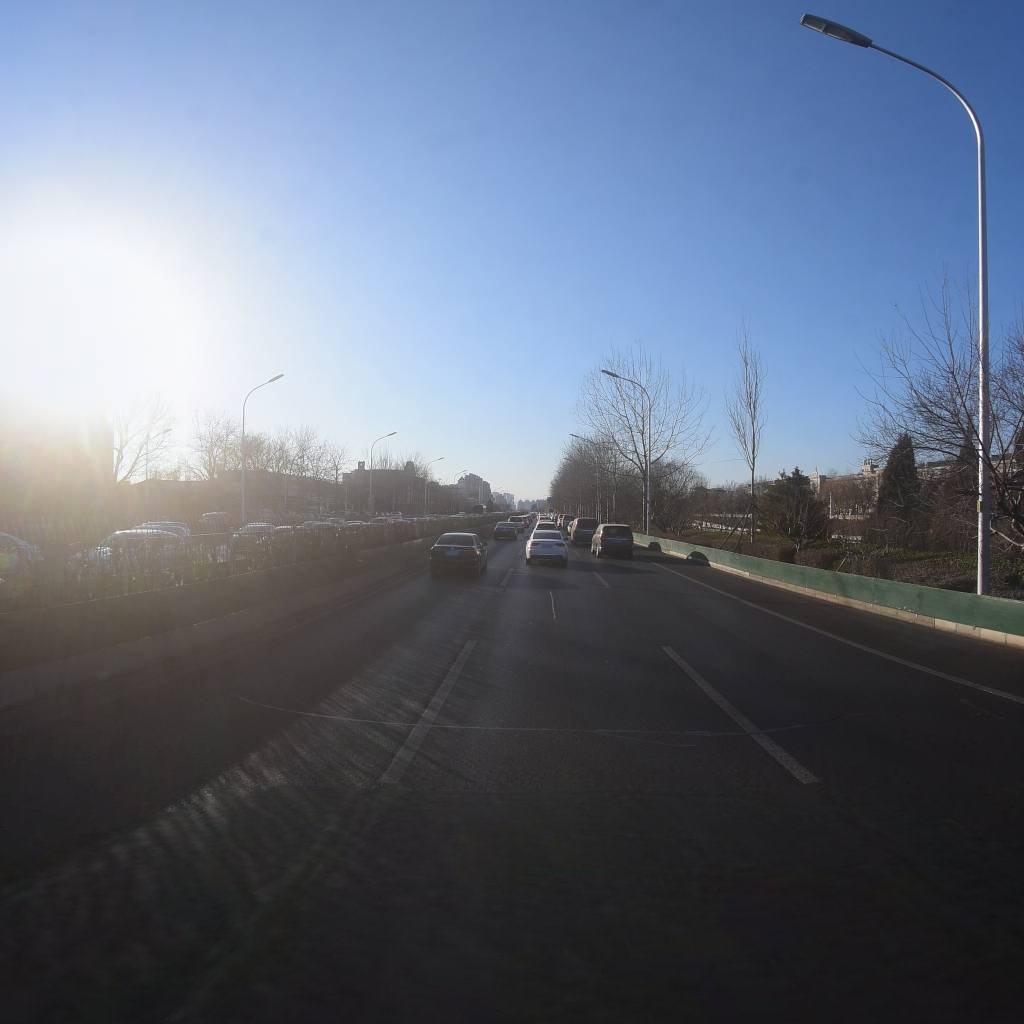
Region: Dongcheng
Road damage annotations: transverse patch, longitudinal patch, transverse patch